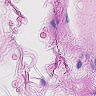
Metastatic tissue present: no